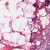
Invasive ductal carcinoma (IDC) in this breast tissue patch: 0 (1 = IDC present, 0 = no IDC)